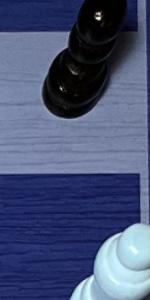
Label: Empty